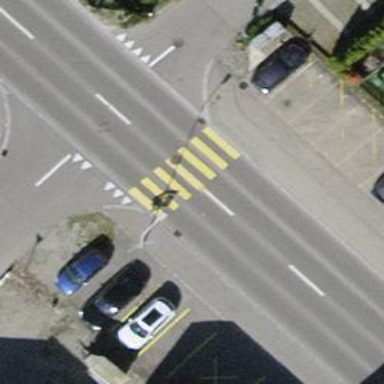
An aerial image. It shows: Marked asphalt footway with zebra crossing.